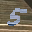
Label: 5